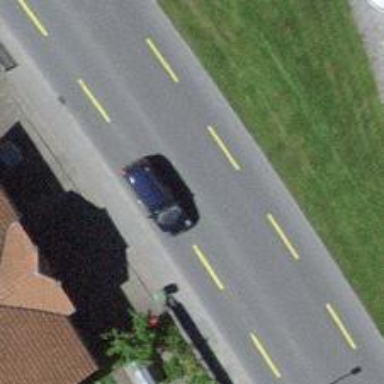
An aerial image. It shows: Paved primary highway with designated cycle lane.